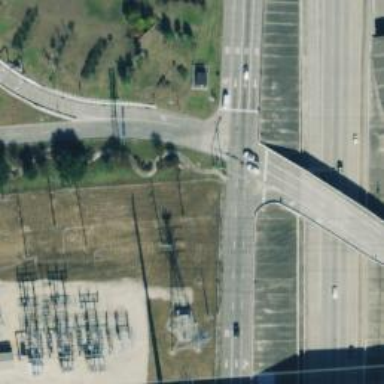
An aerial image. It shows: Secondary road with asphalt surface and frontage road.